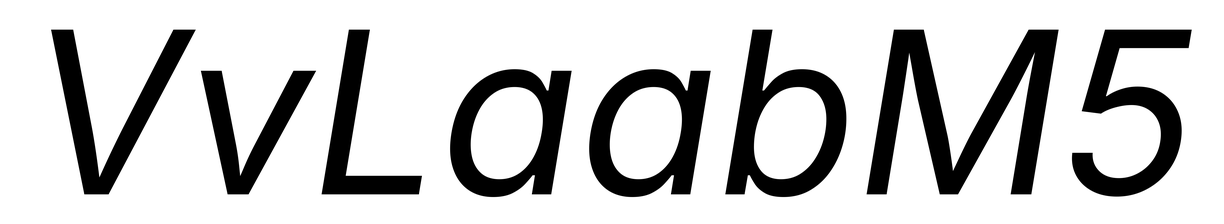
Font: Inter-Italic_Italic